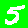
Digit: 5